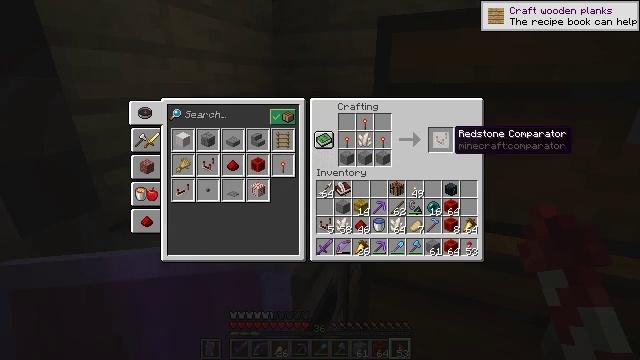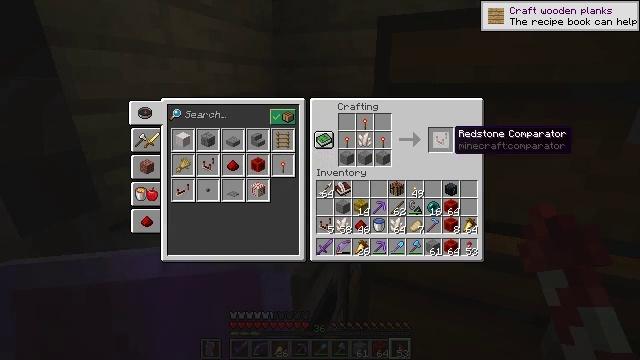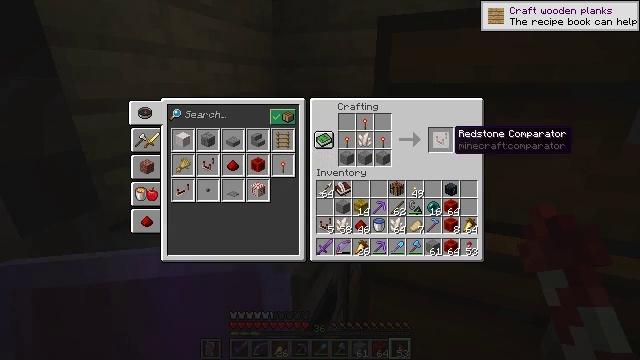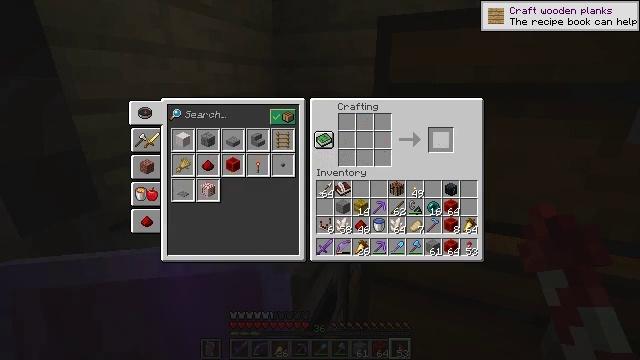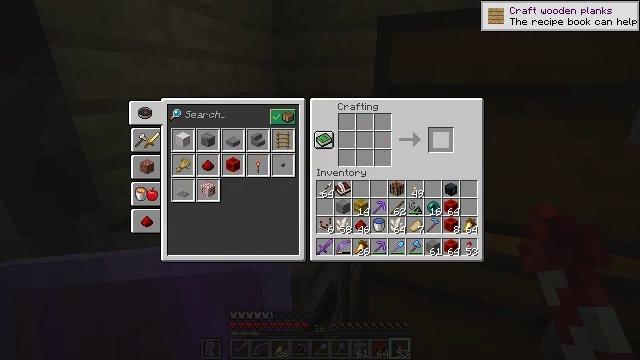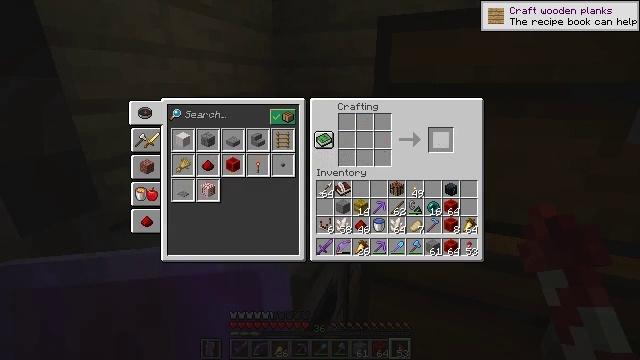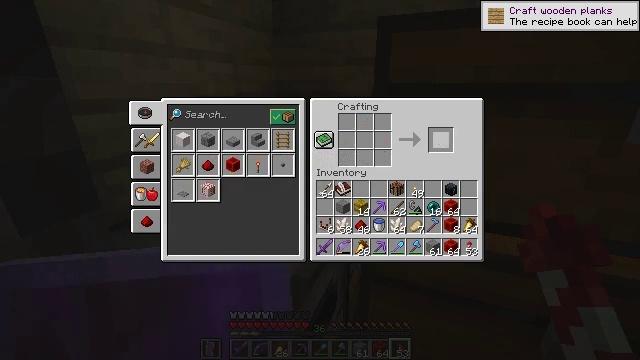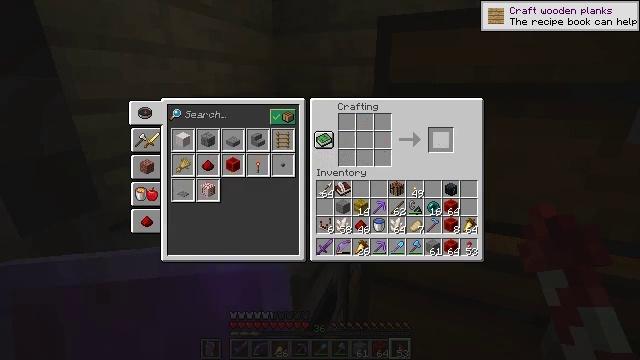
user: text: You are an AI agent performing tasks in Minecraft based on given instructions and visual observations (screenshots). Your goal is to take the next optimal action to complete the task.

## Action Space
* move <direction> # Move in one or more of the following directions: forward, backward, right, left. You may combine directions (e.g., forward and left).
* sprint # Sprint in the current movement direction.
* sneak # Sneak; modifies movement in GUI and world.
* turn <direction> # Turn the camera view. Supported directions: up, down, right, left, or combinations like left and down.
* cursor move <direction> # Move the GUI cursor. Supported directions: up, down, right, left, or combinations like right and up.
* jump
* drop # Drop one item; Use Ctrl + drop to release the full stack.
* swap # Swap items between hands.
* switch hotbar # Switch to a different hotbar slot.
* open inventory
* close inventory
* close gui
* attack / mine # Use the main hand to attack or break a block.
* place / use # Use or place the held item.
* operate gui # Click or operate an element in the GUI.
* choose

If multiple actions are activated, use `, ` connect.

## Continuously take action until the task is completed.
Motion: motion action
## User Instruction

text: Assemble a comparator with needed resources.
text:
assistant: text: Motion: sneak
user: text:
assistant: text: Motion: sneak
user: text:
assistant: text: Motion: sneak, operate gui
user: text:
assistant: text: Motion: sneak, operate gui
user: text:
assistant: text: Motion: sneak
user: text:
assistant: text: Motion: sneak
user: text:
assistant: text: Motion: no_op
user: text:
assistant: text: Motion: no_op